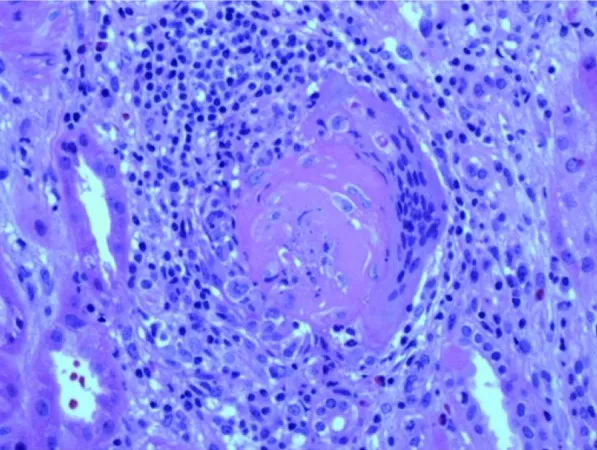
Obsolescent glomerulus with adjacent multinucleated giant cell (H & E x 200).
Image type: pathology (h&e)